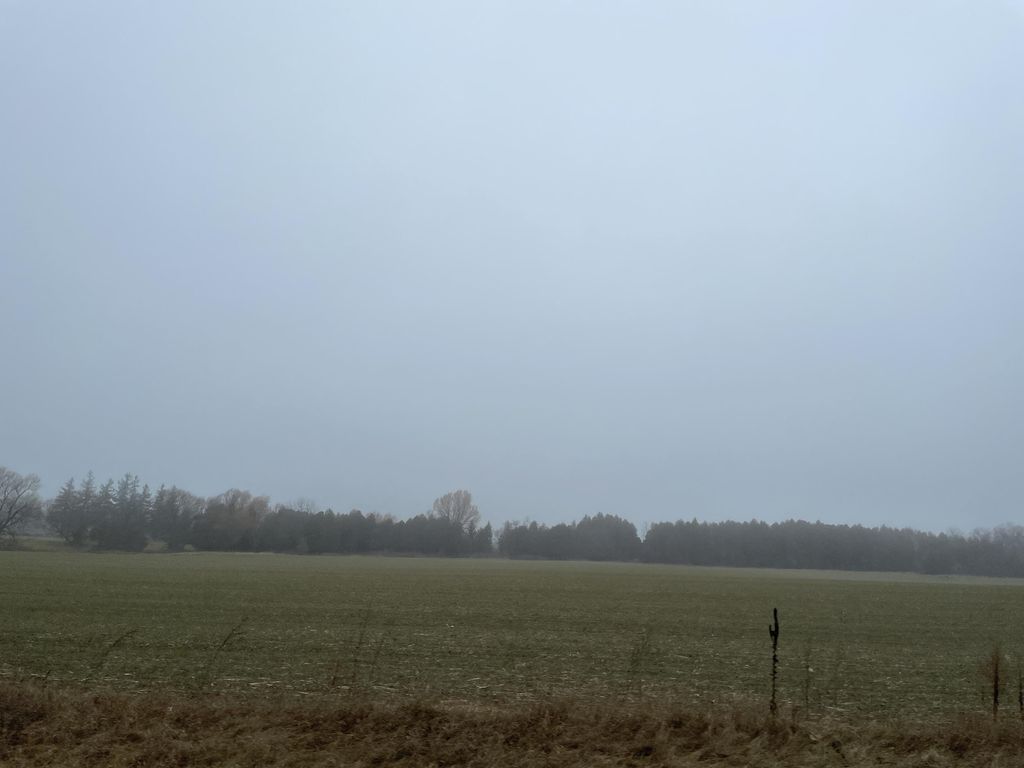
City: kitchener-waterloo